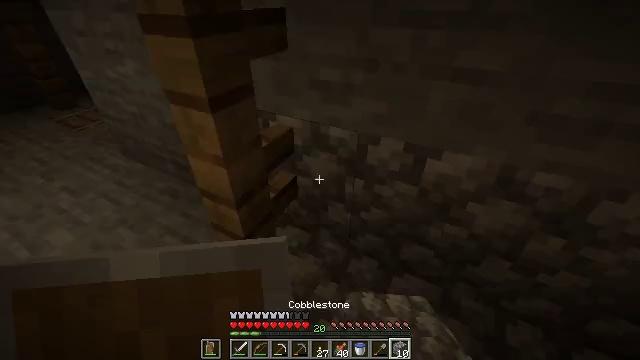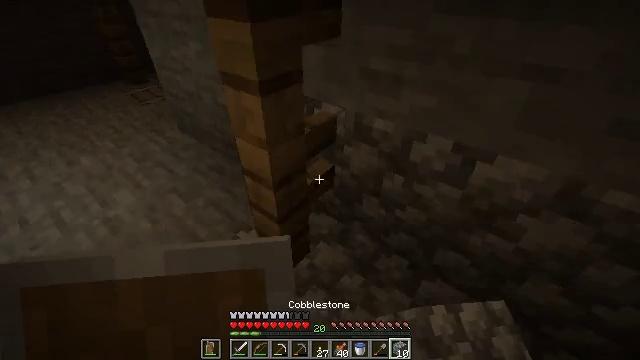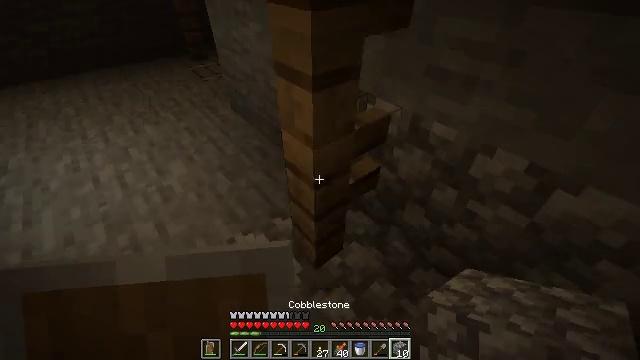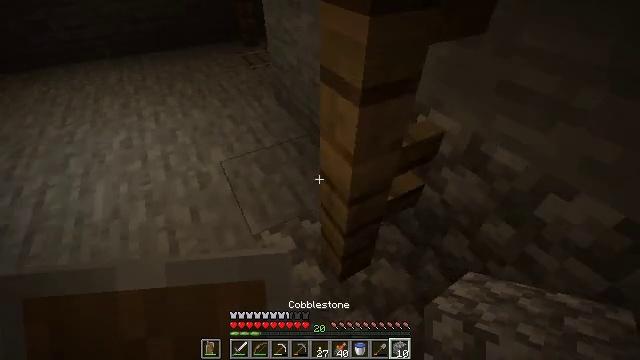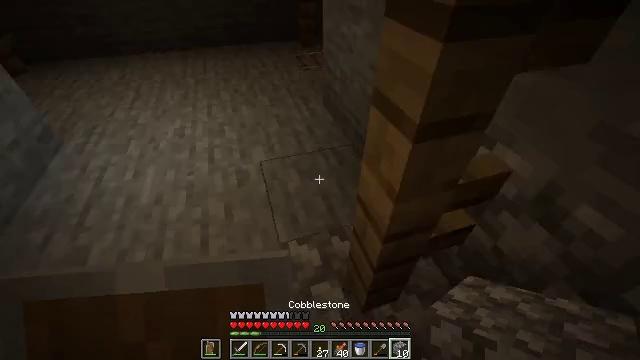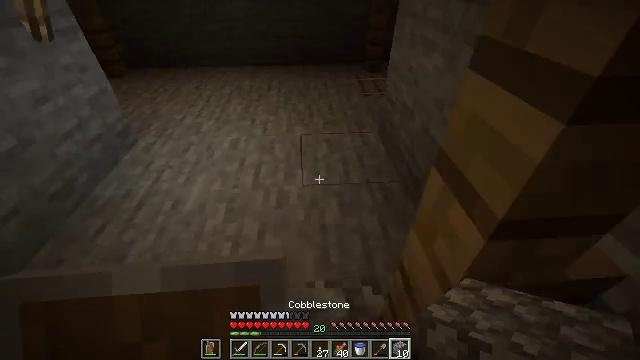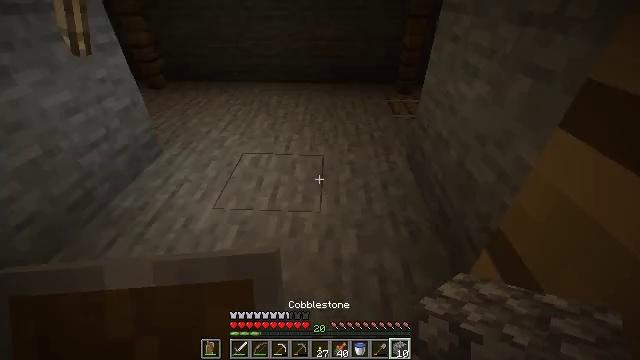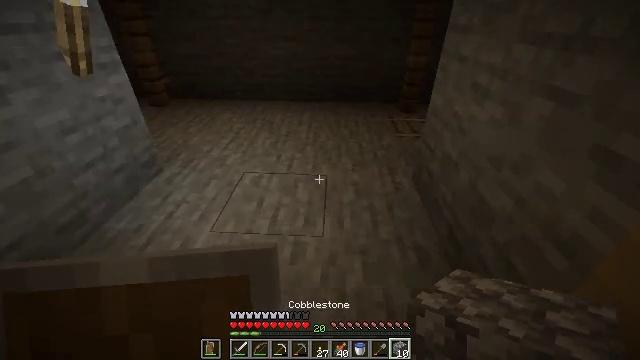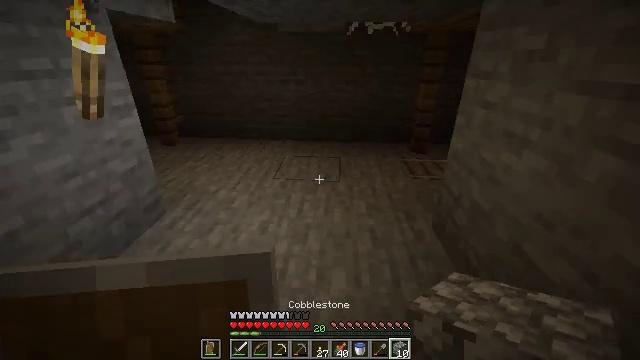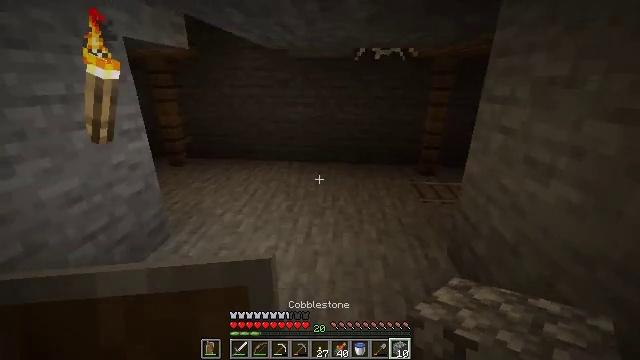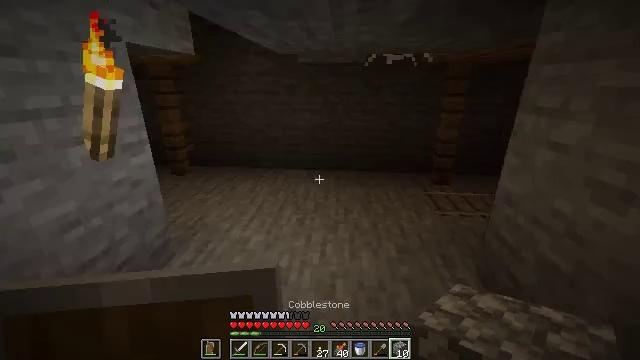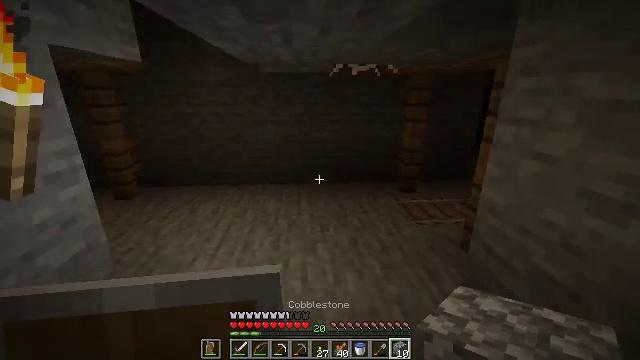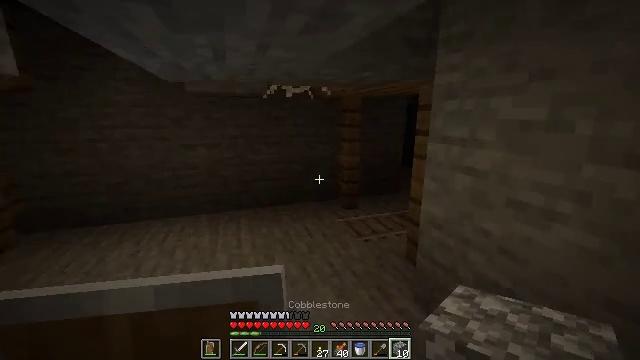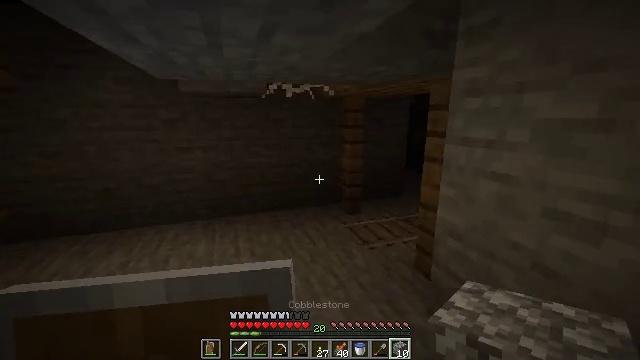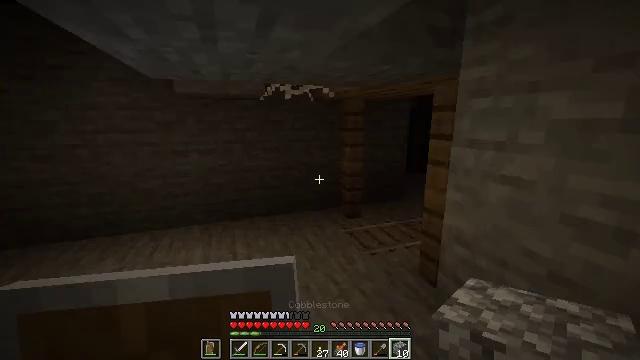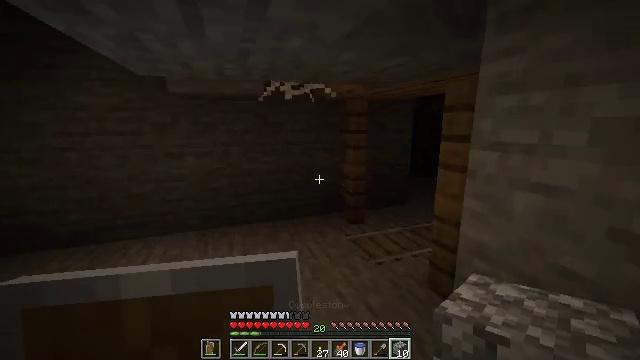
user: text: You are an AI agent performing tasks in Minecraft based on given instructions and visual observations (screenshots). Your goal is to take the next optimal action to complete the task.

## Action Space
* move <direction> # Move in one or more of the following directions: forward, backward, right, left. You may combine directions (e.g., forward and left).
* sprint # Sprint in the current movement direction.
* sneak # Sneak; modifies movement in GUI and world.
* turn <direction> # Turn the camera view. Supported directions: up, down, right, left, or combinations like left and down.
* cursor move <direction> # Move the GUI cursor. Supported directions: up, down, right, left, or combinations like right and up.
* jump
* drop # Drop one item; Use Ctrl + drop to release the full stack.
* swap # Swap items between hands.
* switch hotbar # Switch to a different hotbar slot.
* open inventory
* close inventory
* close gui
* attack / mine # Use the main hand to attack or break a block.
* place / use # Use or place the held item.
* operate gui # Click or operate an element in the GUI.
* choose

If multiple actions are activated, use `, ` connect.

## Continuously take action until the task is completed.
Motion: motion action
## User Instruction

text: Gather cobweb from abandoned mineshafts.
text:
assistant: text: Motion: turn left and down
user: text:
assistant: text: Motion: move forward, turn left and down
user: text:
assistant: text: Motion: move forward, turn left and down
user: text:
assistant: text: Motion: move forward, turn left
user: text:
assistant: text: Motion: move forward, turn left and up
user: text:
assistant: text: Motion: move forward, turn left and up
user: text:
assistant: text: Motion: move forward and move left, turn up
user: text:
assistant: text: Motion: move forward and move left, turn left and up
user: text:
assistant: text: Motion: move forward and move left, turn left and up
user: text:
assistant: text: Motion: move forward and move left
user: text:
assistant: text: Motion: move forward, turn right and up
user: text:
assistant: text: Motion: move forward, turn right and up
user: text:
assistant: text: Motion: move forward
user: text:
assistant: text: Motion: move forward
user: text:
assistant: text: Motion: no_op
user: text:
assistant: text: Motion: move left
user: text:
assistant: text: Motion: move left, turn up
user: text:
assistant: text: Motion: move forward and move left, turn right and up
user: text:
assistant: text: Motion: move forward and move left
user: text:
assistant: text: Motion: move forward and move left
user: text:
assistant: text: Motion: turn right and up, switch to hotbar 1
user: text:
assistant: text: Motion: turn right and up, switch to hotbar 1
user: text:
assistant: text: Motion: turn up, switch to hotbar 1
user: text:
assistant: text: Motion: attack / mine
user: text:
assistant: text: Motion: attack / mine
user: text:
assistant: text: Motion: attack / mine
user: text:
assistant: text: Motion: attack / mine
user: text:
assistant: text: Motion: attack / mine
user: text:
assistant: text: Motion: attack / mine
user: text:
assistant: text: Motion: attack / mine